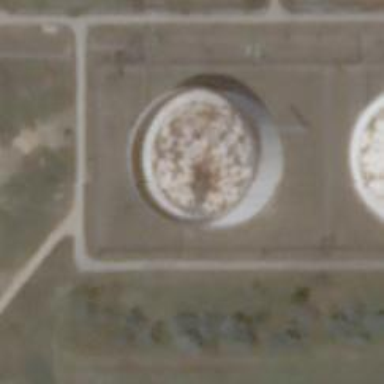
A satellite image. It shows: Storage tank building.